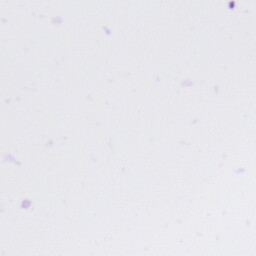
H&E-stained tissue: Tonsil